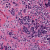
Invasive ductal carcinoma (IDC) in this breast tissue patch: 0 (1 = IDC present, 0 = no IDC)